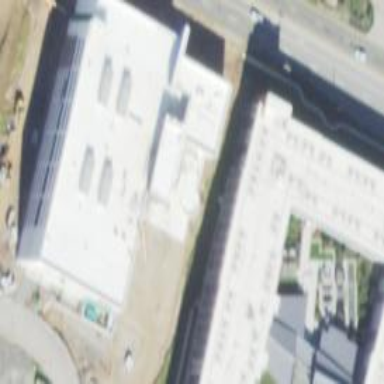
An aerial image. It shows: Clinic building providing healthcare services.